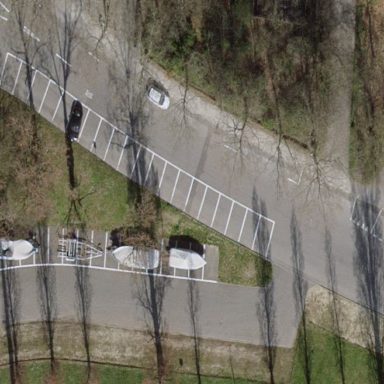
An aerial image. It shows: Street side parking area.